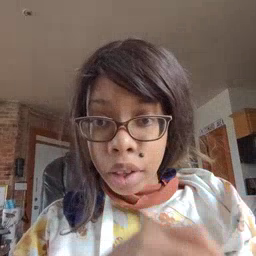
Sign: jump